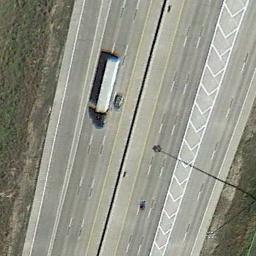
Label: freeway